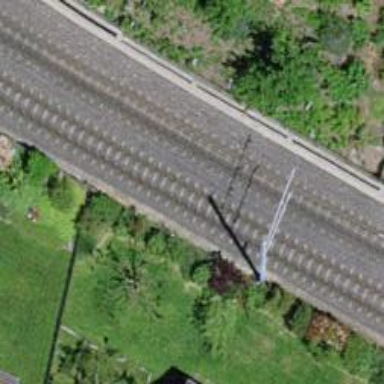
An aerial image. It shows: Tram railway with one electrified contact line.